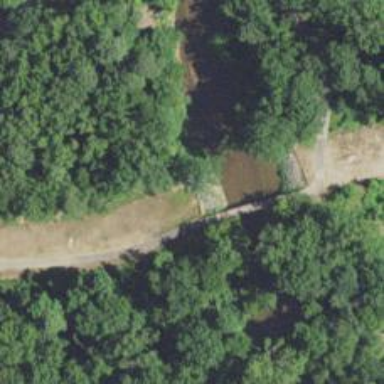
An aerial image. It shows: Bridge over cycleway.